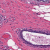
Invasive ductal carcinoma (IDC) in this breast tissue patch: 0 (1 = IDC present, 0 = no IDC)